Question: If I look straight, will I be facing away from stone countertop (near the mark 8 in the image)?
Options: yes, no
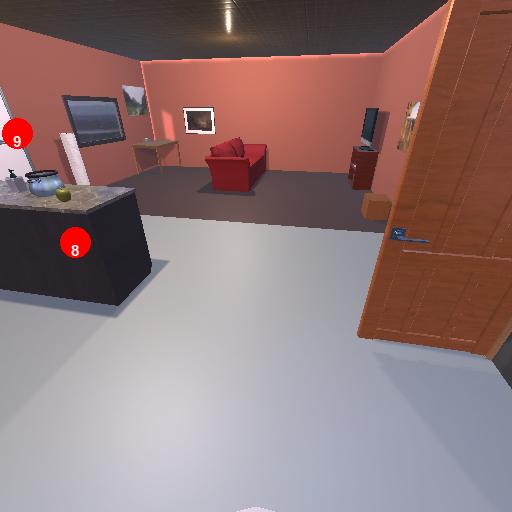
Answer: yes